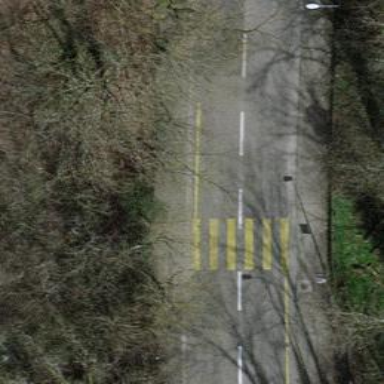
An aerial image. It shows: Zebra crossing on the road.